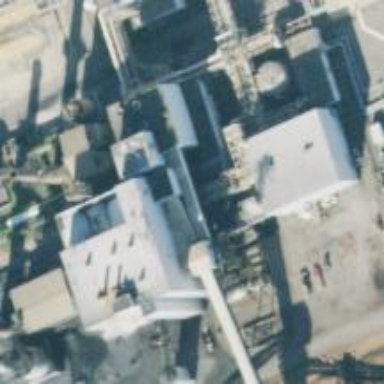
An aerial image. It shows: Industrial building.